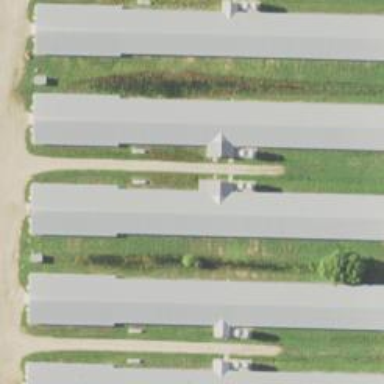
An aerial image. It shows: Poultry farmyard is depicted in the image.